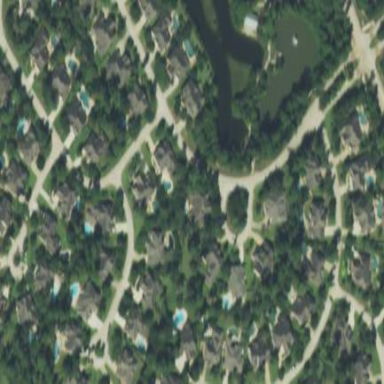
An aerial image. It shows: Residential area within neighborhood.